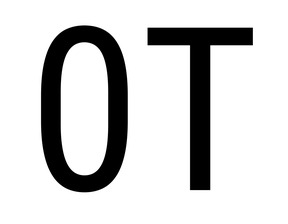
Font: Roboto_Condensed_Regular